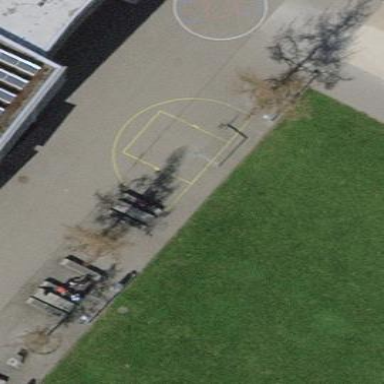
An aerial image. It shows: Asphalt basketball court on pitch.